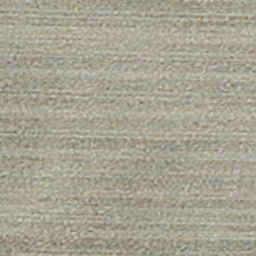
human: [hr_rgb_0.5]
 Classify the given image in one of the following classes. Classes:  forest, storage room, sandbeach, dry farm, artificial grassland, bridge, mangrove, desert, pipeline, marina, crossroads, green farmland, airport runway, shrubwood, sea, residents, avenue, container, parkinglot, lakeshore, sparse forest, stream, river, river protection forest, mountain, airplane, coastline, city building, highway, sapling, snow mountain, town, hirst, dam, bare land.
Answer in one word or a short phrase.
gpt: dry farm